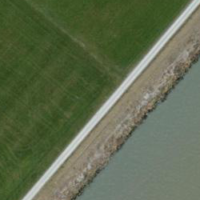
EUNIS habitat code: 25
Species observed at this site:
Ononis spinosa